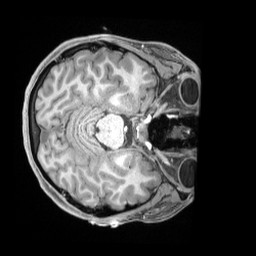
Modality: T1w
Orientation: axial
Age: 19
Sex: female
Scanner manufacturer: siemens
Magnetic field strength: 3 T
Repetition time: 2.4 s
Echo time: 0.00226 s